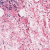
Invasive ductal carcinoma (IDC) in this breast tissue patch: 1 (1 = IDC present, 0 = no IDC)